Interaction volume radius: 5 \u00c5
Interaction volume height: 35 \u00c5
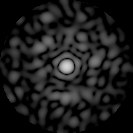
Disorder parameter: 0.8307